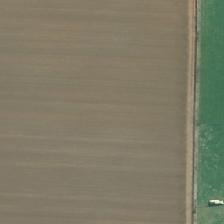
Land cover: shortrotation_cropland